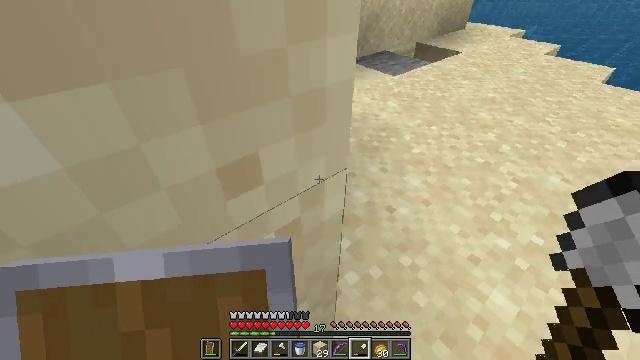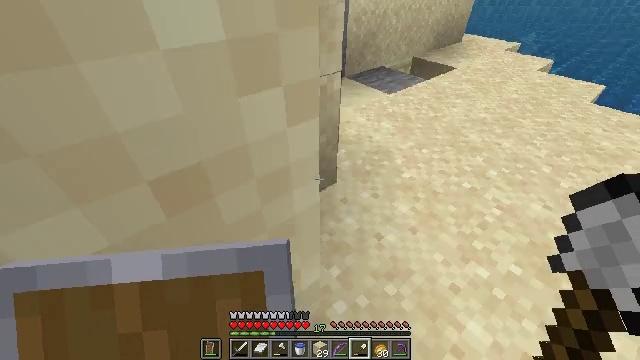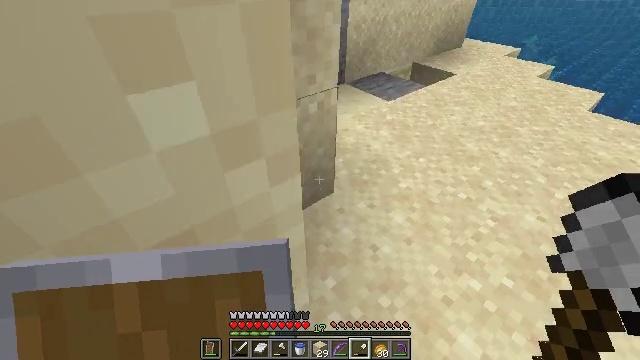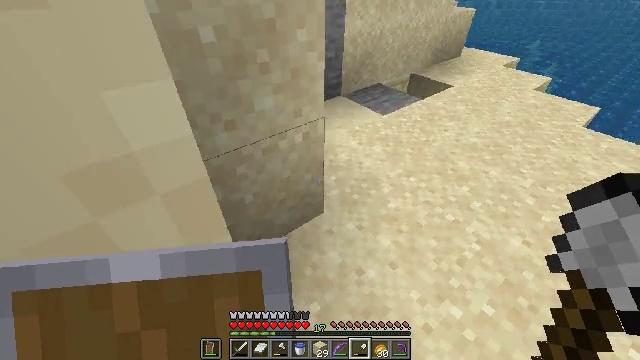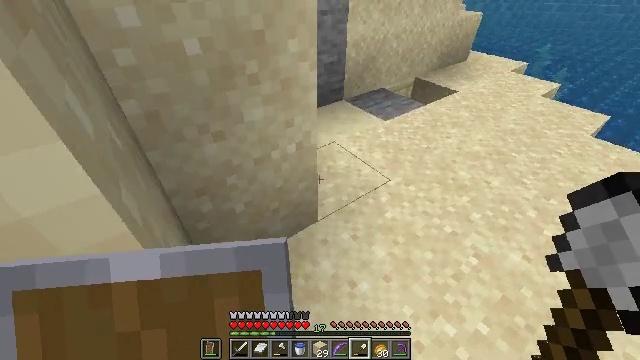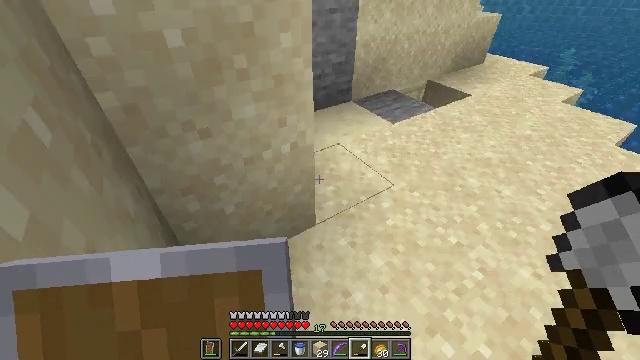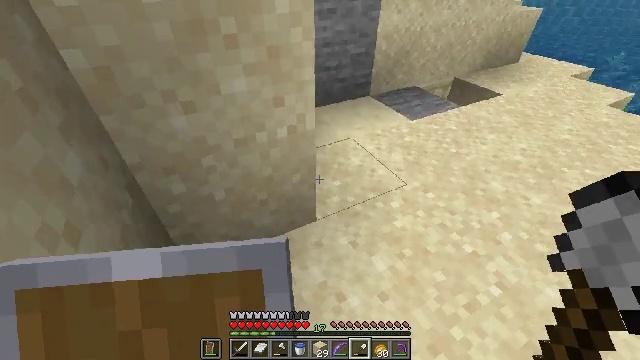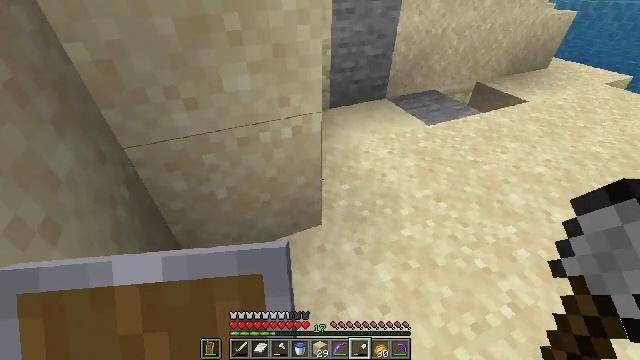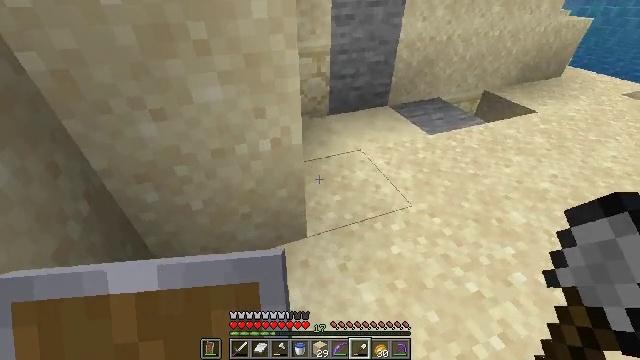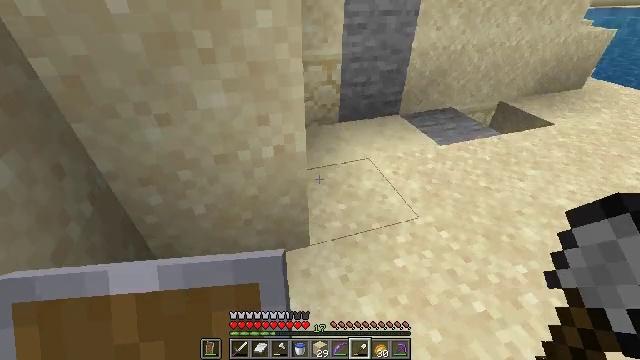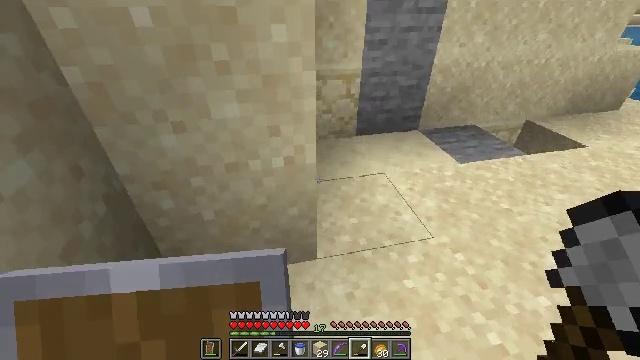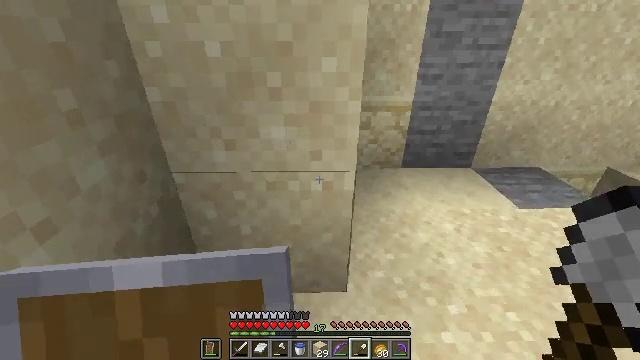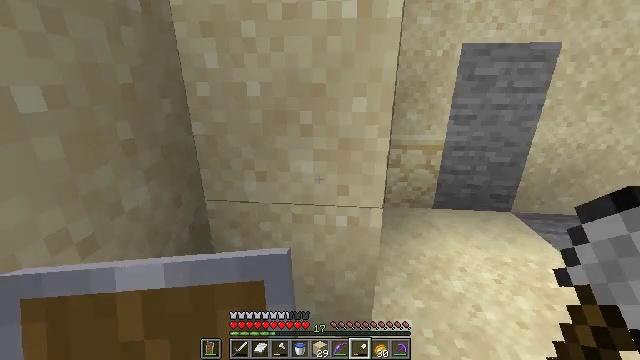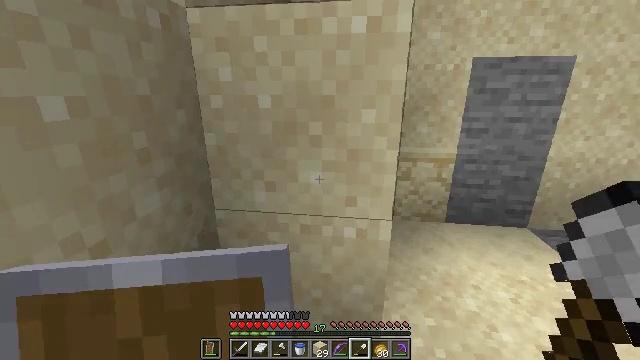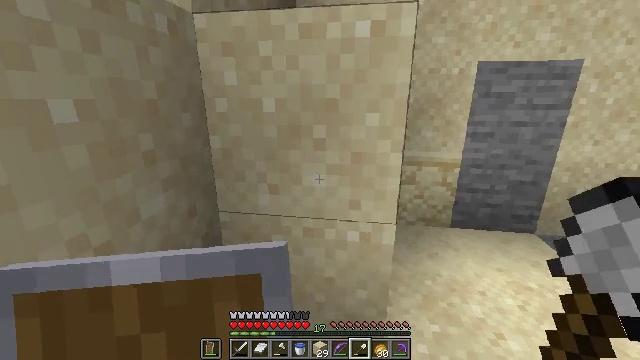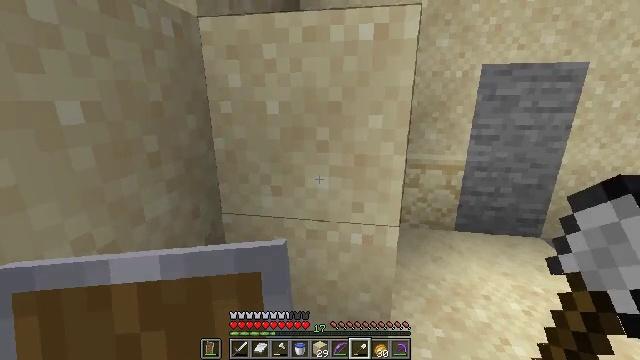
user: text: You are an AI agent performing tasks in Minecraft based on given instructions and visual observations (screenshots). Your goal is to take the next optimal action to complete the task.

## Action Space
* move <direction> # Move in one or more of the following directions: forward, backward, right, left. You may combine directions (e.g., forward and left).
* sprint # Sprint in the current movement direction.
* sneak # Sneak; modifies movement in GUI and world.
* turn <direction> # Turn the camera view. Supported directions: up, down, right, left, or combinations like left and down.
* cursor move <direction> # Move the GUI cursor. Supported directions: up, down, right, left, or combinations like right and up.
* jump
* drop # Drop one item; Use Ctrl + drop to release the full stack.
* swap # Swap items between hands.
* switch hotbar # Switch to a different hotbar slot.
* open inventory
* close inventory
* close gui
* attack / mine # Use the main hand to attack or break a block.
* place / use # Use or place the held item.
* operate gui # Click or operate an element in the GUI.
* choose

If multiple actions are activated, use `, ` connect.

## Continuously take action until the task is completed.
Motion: motion action
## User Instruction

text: Dig up some sand.
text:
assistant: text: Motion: move forward, jump
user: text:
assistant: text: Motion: move forward, jump
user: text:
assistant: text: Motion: move forward and move right, jump
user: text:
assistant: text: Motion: move forward and move right, turn left
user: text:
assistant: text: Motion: move forward and move right, turn left
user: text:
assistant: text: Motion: move forward and move right, turn left
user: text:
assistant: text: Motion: move forward and move right, turn left
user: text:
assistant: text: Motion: turn left
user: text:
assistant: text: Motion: turn left and up
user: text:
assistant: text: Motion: turn left and up
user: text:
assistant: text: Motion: turn left and up
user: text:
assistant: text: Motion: turn left and up
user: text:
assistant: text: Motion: turn left and up
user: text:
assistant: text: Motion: turn left
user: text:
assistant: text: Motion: no_op
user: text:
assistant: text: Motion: attack / mine
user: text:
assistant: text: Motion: attack / mine
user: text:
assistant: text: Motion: attack / mine
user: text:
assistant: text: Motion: attack / mine
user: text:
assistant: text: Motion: attack / mine
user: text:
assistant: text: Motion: attack / mine
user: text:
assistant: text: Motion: attack / mine
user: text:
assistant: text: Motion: attack / mine
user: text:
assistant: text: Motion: attack / mine
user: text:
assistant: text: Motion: attack / mine
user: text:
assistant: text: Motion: turn down, attack / mine
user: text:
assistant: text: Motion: turn left and down, attack / mine
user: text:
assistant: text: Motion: turn left and down, attack / mine
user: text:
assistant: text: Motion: turn down, attack / mine
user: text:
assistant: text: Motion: attack / mine